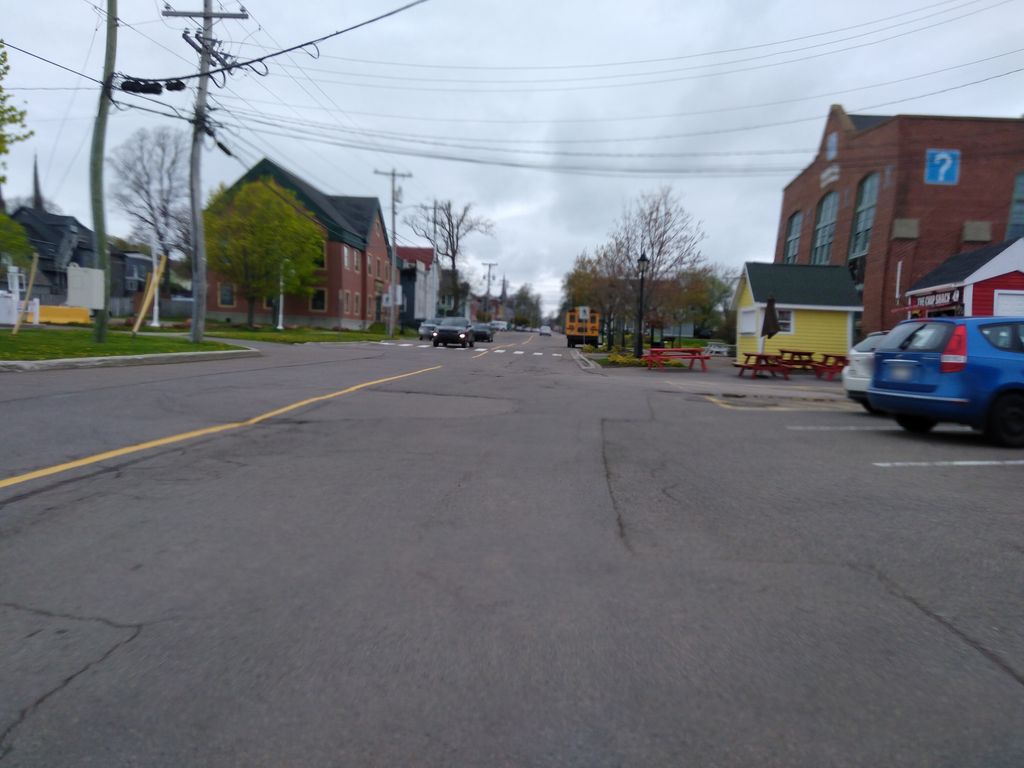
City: charlottetown